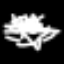
Label: squiggle